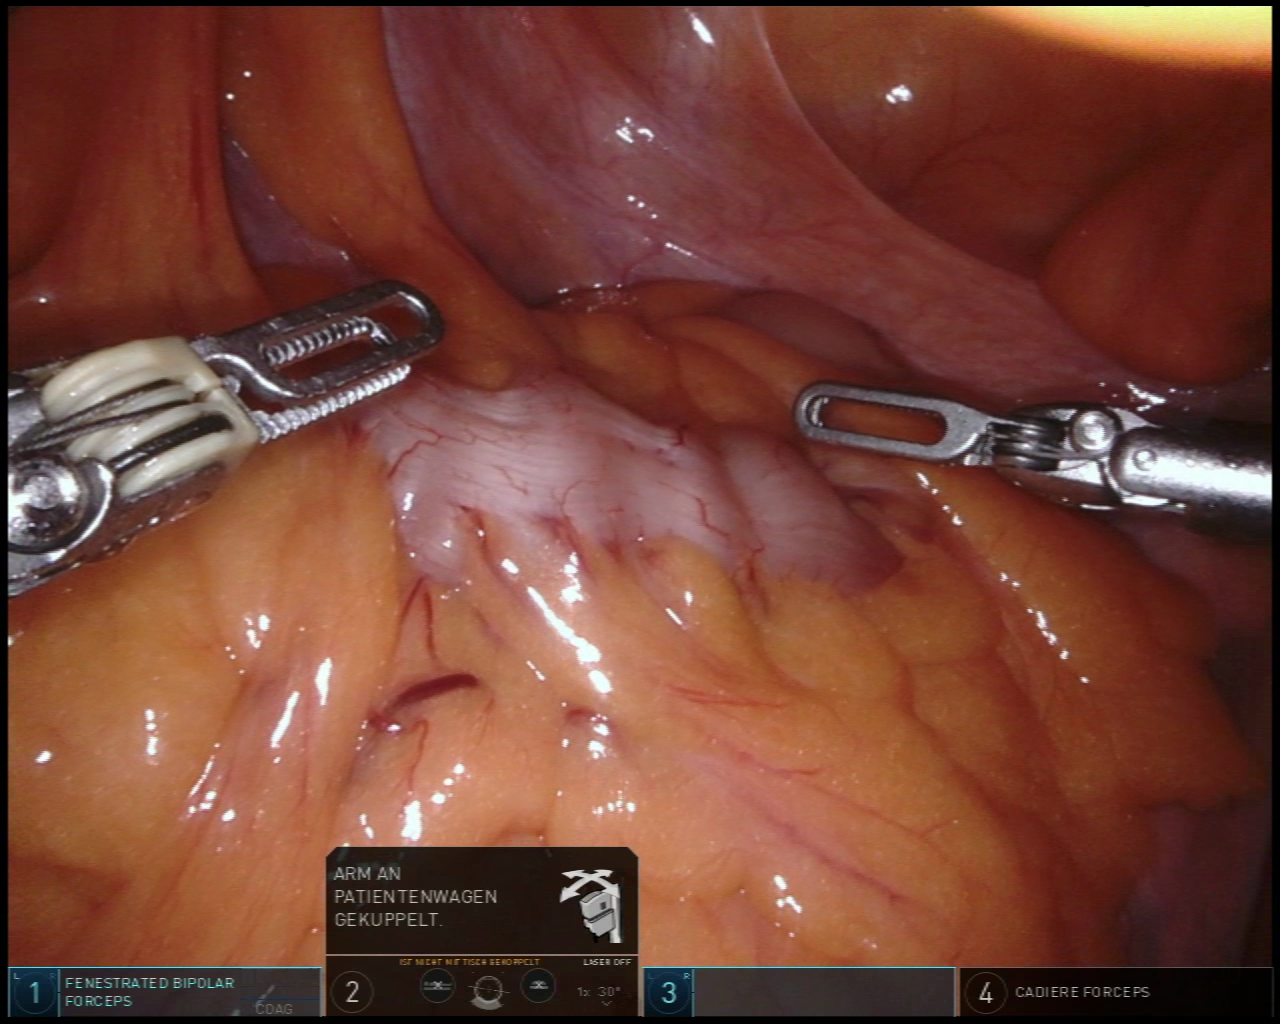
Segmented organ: colon
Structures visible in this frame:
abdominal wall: yes
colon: yes
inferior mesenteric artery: no
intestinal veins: no
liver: no
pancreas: no
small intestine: no
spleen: no
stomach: no
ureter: no
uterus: no
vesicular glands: no